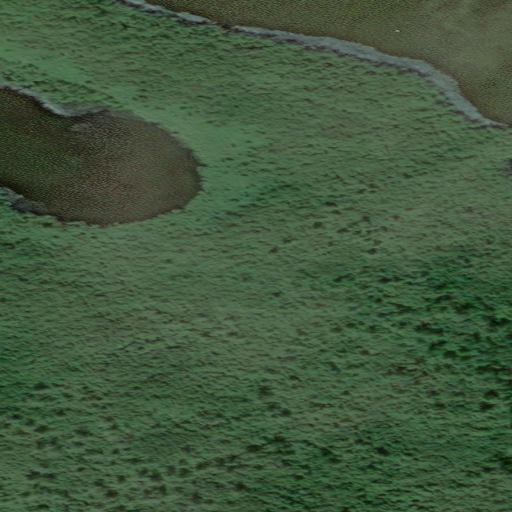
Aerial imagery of mountains in Alaska named Aeolian Hills containing only unknown